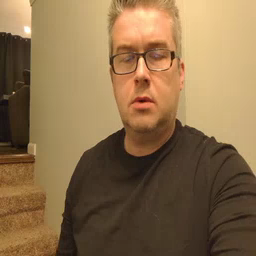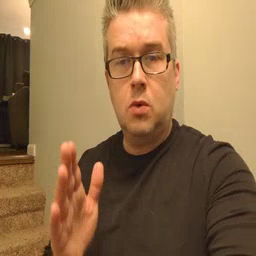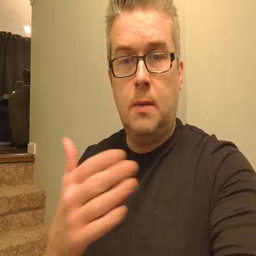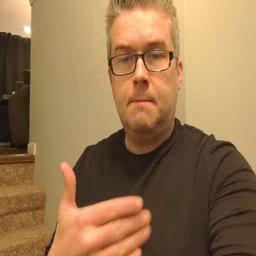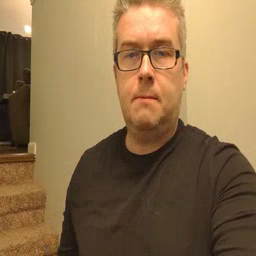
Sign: room